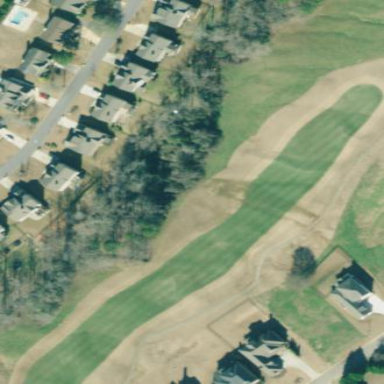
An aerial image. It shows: Rough area in golf course.